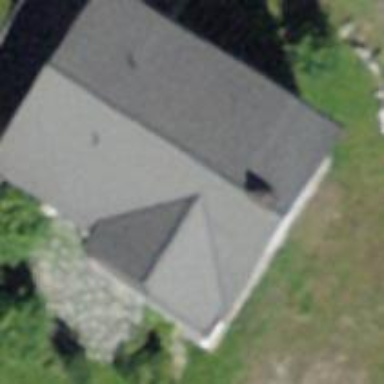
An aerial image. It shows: Building with tiled roof.